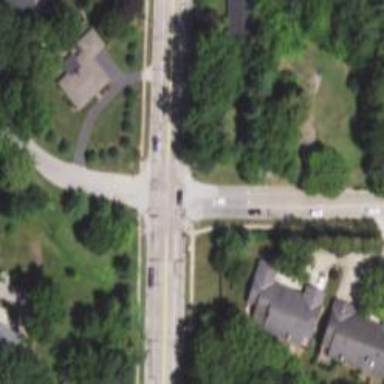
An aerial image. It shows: Crossing with marked lines on the road.